Question: Here (<URL> we can see how to create 1-m relation between tables, but what steps should I do to create for example the next kind of the relations between tables:

<URL>
To simplify, just how to create the relation where 'user can have several created by him bugs and can be assigned to the several bugs created by other users.'
Thanks.
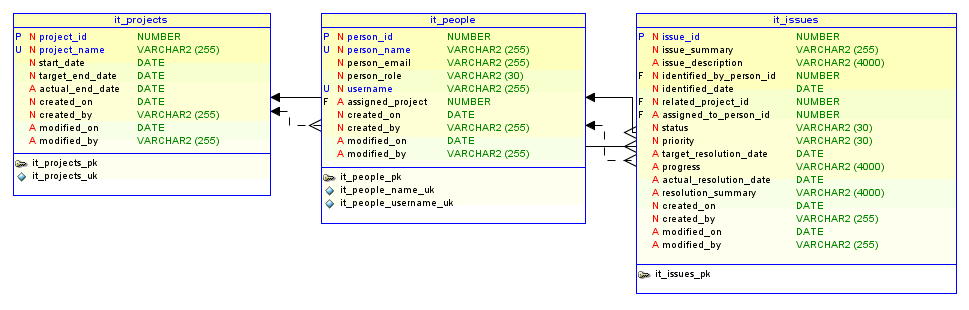
Answer: First, you need two columns on bugs table, creator_id and assignee_id. Then you just create following relationships:
'''
class User < ActiveRecord::Base
has_many :created_bugs, :class_name => 'Bug', :foreign_key => :creator_id
has_many :assigned_bugs, :class_name => 'Bug', :foreign_key => :assignee_id
end
class Bug < ActiveRecord::Base
belongs_to :creator, :class_name => 'User'
belongs_to :assignee, :class_name => 'User'
end
'''